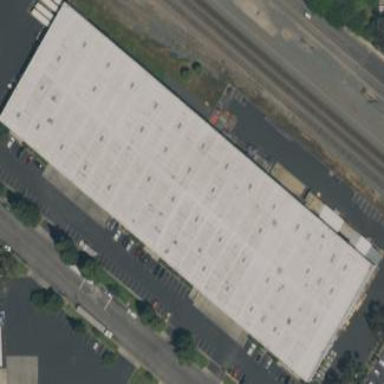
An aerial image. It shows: Warehouse building.